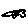
Label: car